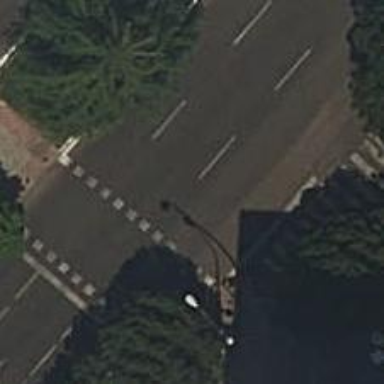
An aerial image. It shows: Road with traffic signals.